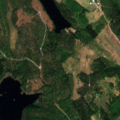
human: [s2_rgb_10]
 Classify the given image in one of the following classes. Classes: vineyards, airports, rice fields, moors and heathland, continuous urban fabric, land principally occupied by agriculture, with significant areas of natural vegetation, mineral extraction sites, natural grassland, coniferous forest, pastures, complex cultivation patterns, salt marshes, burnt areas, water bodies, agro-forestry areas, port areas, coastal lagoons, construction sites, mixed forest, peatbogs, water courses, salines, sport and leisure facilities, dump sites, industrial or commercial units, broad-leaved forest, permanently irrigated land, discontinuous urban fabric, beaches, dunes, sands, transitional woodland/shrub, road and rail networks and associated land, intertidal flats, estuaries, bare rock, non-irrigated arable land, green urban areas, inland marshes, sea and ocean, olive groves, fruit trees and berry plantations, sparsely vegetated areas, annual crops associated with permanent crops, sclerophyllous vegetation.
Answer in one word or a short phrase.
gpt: broad-leaved forest, mixed forest, transitional woodland/shrub, water bodies